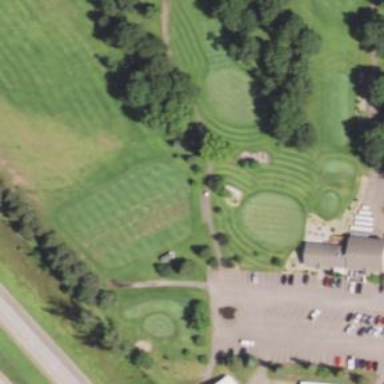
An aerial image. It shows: Golf tee on grassy land.